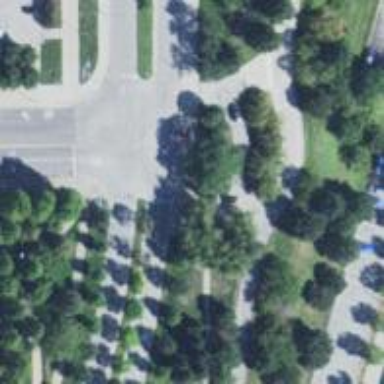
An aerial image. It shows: Tertiary road with separate sidewalk.